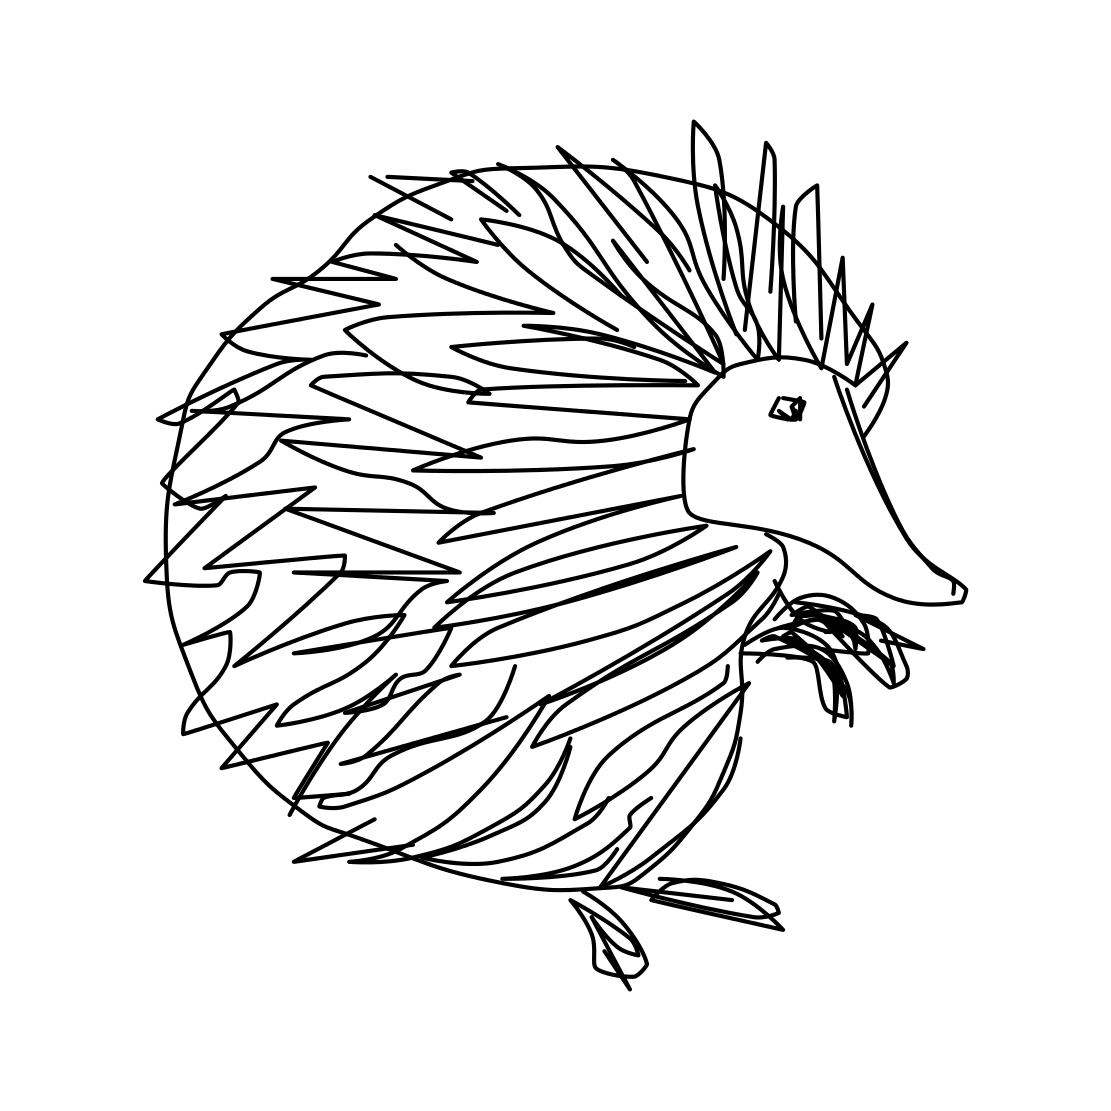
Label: hedgehog